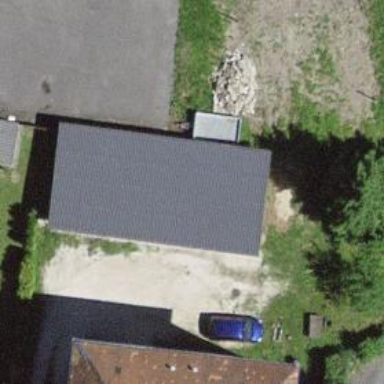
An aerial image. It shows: Garage building.